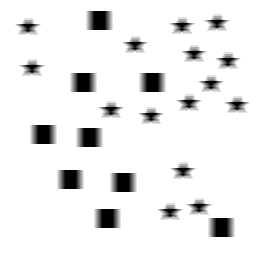
Squares: 9
Triangles: 0
Stars: 15
Total shapes: 24